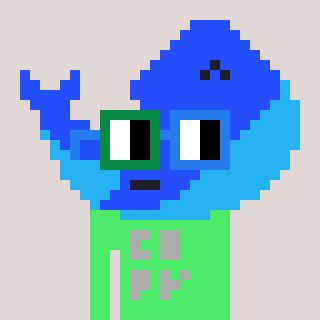
a pixel art character with square green and blue glasses, a whale-shaped head and a teal-colored body on a warm background